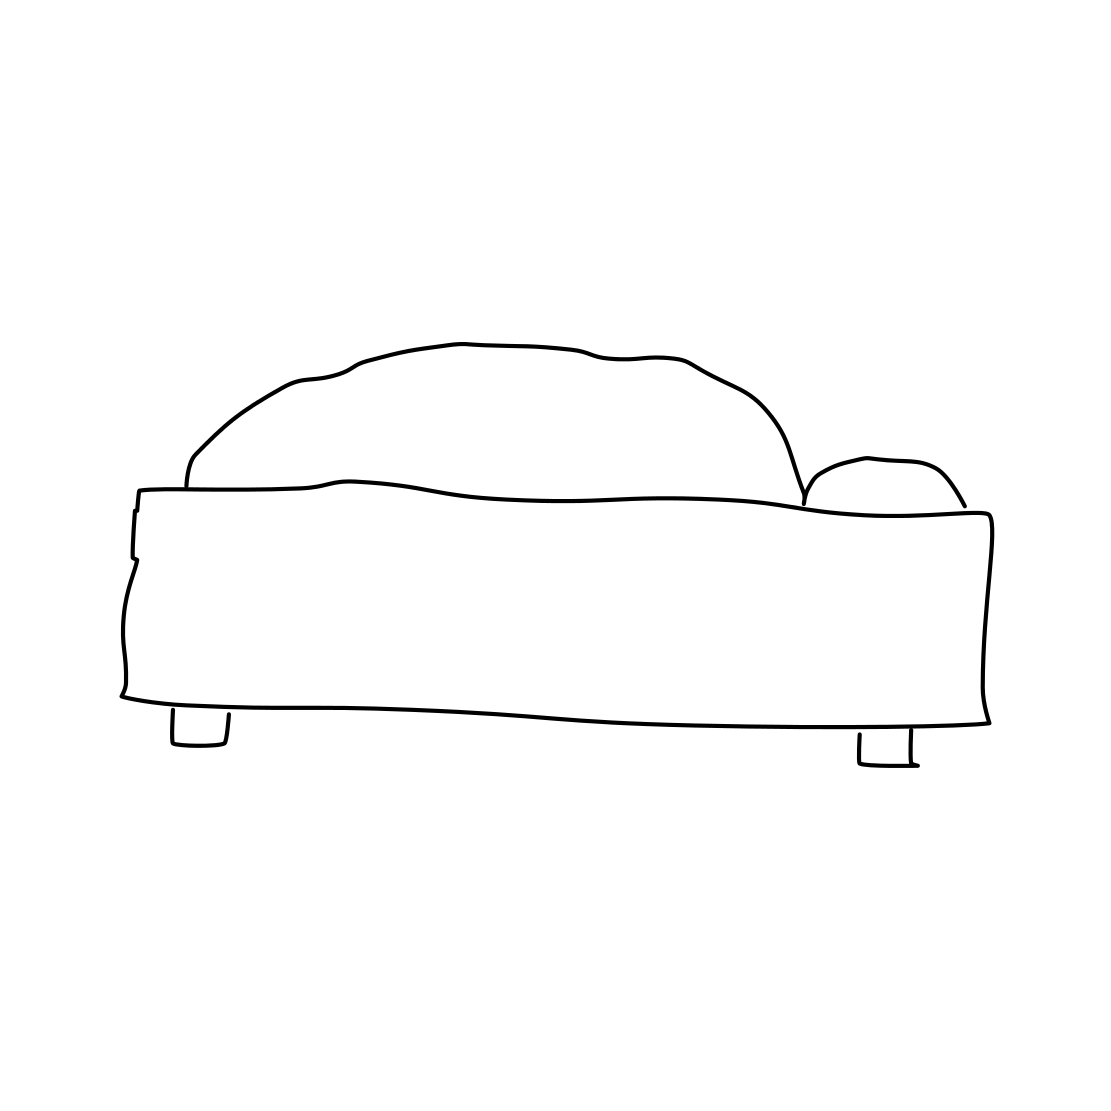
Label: bed